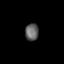
Tissue: lung
Cell type: T cells
Senescence score: 0.147
Nuclear area (px): 226
Mean DAPI intensity: 98.066